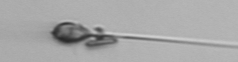
Label: Asterionellopsis_glacialis